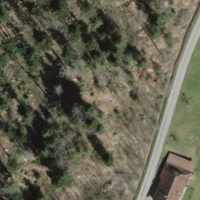
EUNIS habitat code: 44
Species observed at this site:
Prunus padus